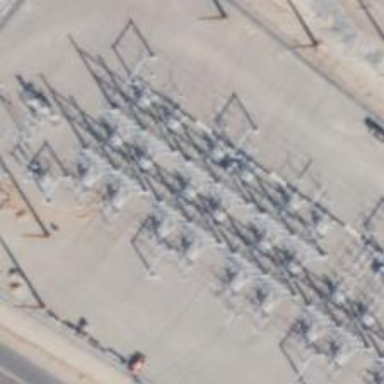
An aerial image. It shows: Switch for power supply.